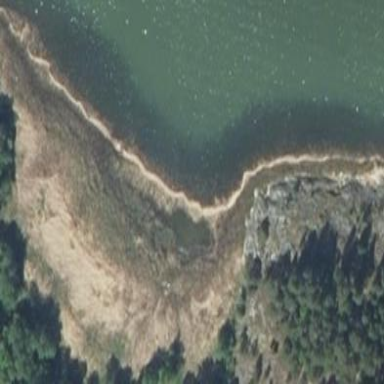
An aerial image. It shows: Scenic beach with natural beauty.